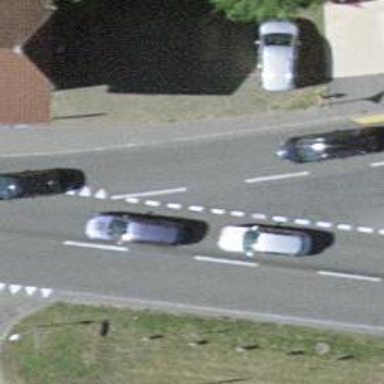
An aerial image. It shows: Road with "give way" sign.